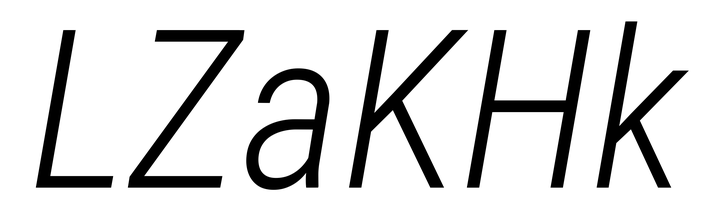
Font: Roboto-Italic_Condensed_Light_Italic